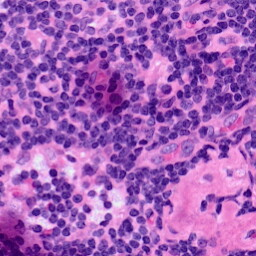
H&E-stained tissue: LymphNode